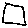
Label: square